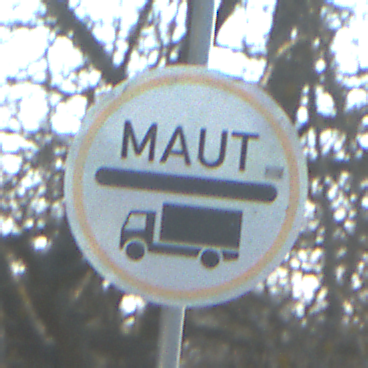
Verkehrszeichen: Mautpflicht
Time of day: MorningAfternoon
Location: Outdoor (Nature)
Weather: Clear
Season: NotSpecified
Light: Natural